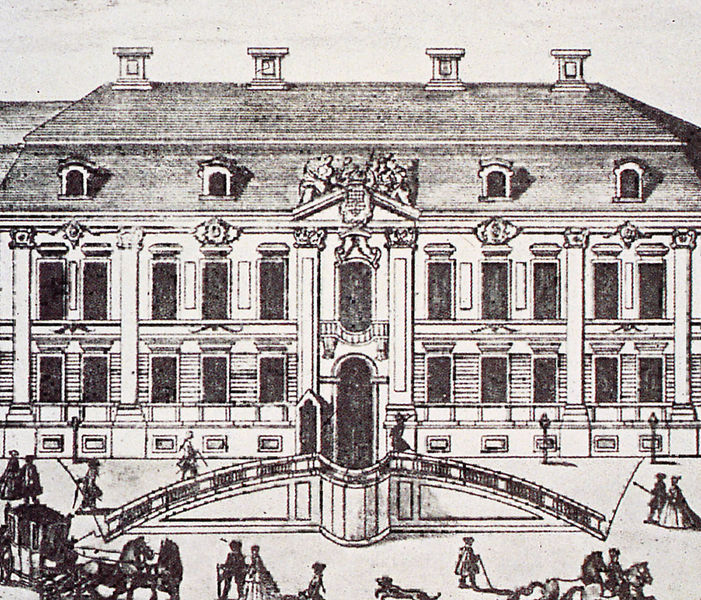
Titel: Kollegienhaus, Berliner Stadtmuseum am Jüdischen Museum
Standort: Berlin (EU - D)
Schlagwörter: frauen, menschen, damen, fenster, männer, skizze, zeichnung, dach, gebäude, haus, architektur, brüstung, renaissance, kamin, kamine, pferd, pferde, fassade, italien, giebel, schornsteine, hof, kutsche, platz, treppe, treppen, aufgang, tor, keller, palast, dachfenster, gauben, druck, schwarzweiss, stich, rathaus, rom, villa, sims, simse, frontansicht, plan, wien, klassik, aufriss, seriendruck, faruen, gebüude, itaien